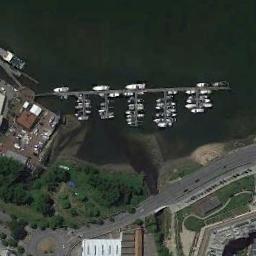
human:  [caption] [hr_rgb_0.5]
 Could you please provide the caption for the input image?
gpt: The ships in the harbor are combined into two Numbers three .

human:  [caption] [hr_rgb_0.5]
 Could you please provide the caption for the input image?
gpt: Some ships are neatly moored on the sea next to the harbor next to the building and the road .

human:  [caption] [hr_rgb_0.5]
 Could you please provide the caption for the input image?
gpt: The harbor with lots of neatly docked boats is next to some buildings and a grove of trees .

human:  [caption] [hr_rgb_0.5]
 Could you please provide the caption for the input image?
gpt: There are many trees near the harbor .

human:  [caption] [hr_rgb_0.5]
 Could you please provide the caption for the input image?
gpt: There are some trees and buildings around the harbor .